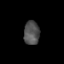
Tissue: skin
Cell type: Epithelial cells
Senescence score: 0.2065
Nuclear area (px): 361
Mean DAPI intensity: 82.003